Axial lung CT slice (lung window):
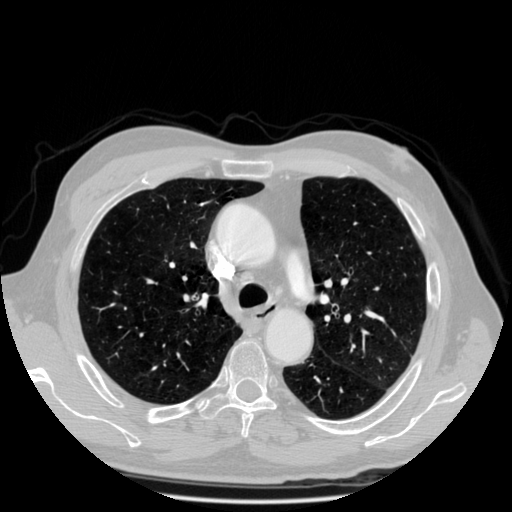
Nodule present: no